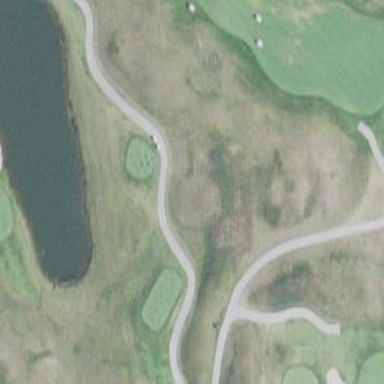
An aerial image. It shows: Area of rough grass used for golf.